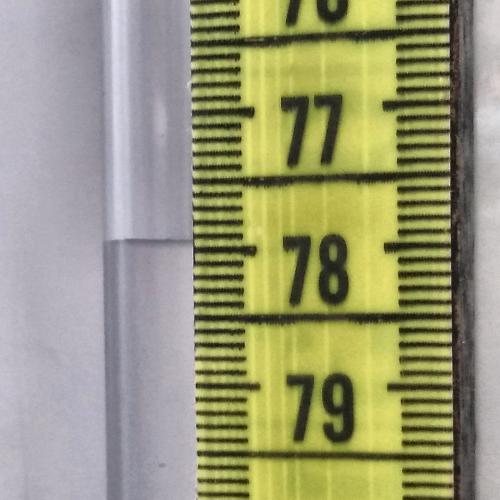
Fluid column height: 77.9 cm